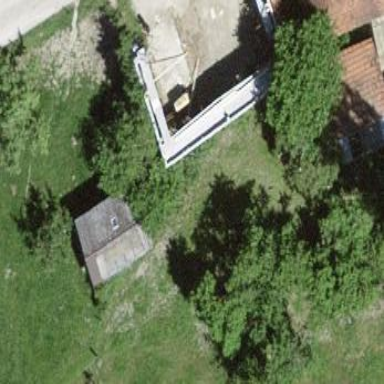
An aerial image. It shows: Shed building.